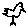
Label: bird